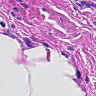
Metastatic tissue present: no